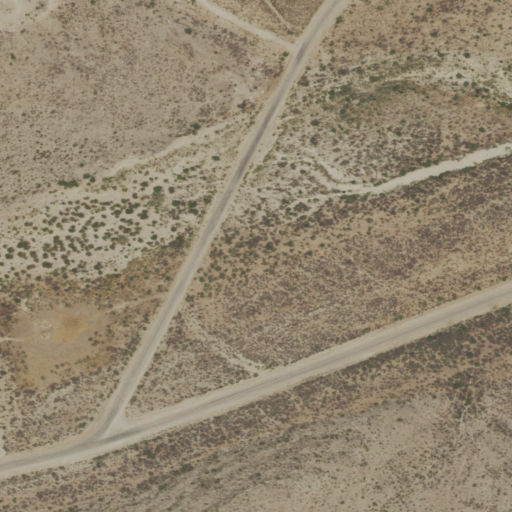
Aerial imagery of valley in New Mexico named Dark Canyon containing shrub, grassland, open development, low intensity development, and medium intensity development